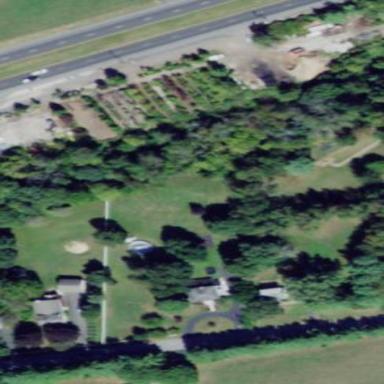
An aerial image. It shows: Plant nursery.